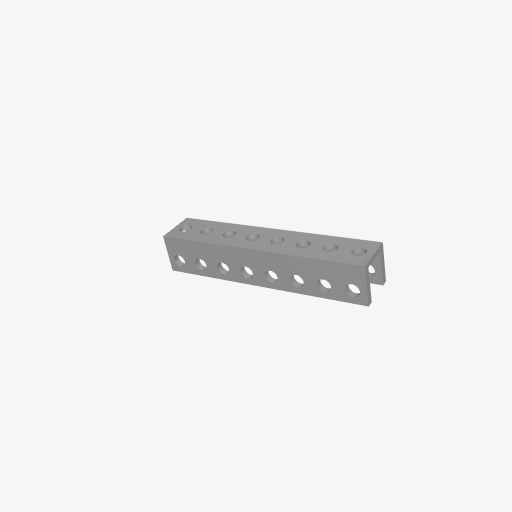
Part: UBeam8H